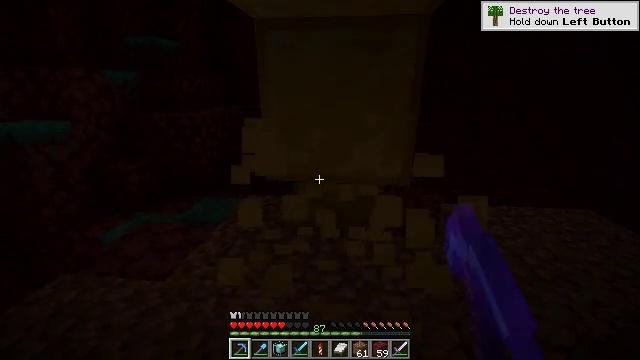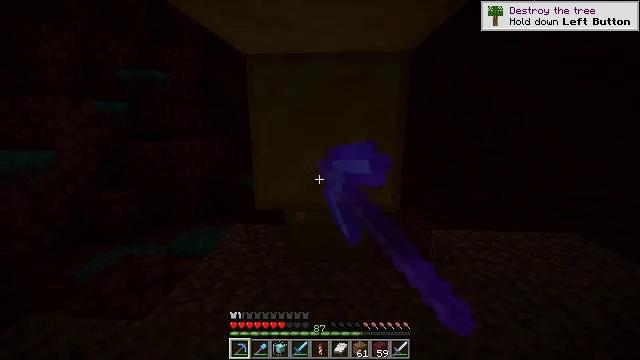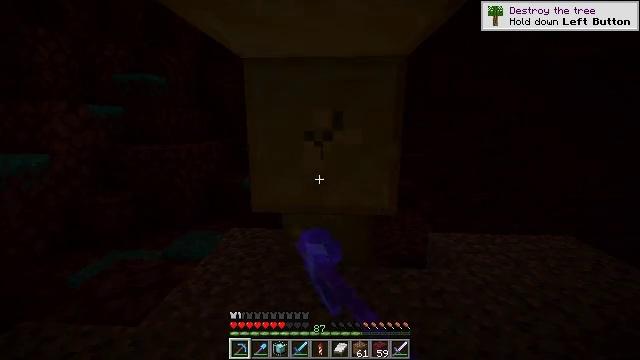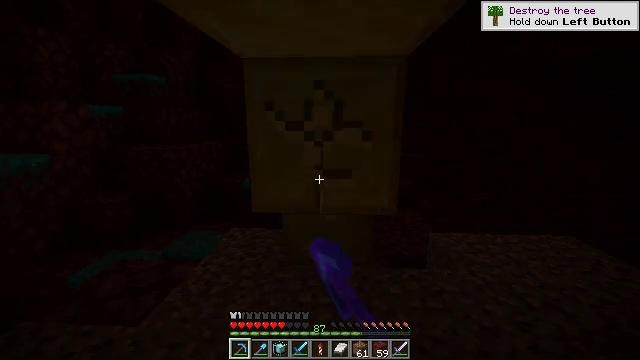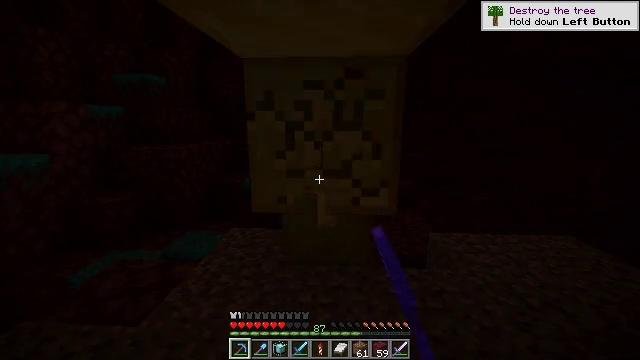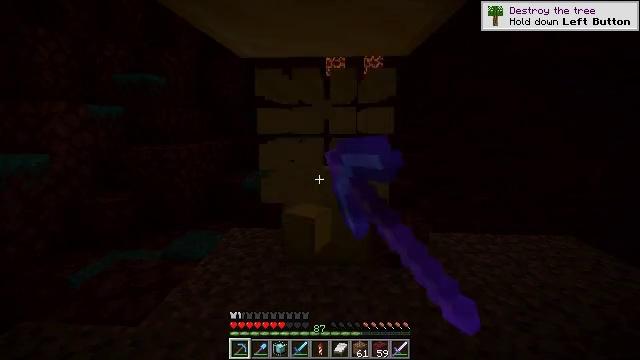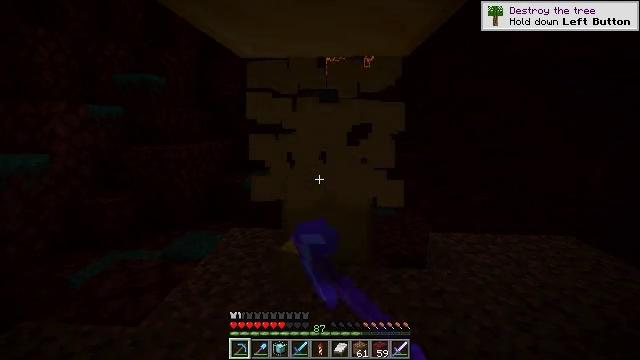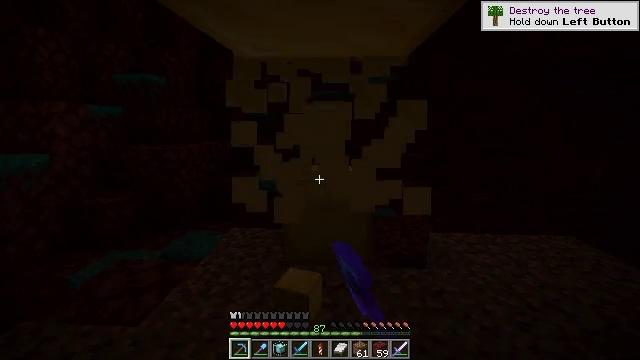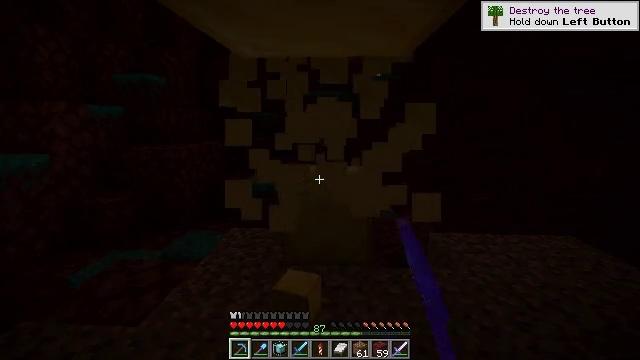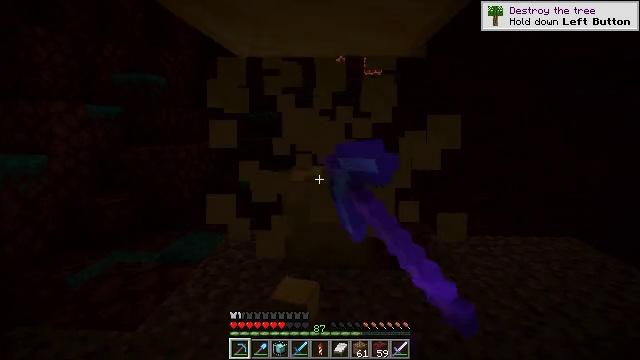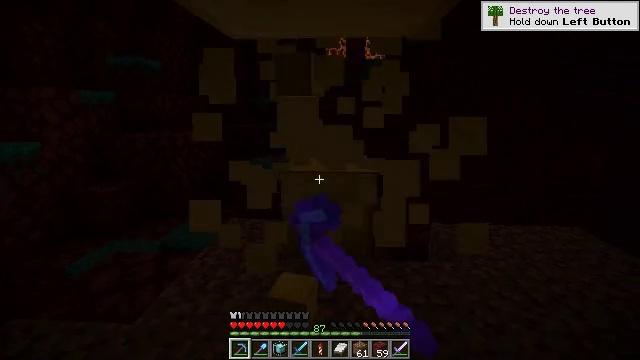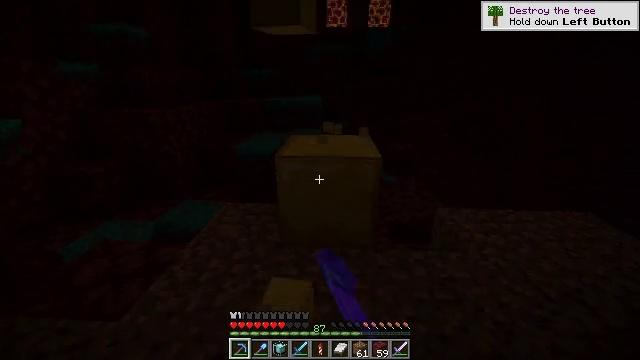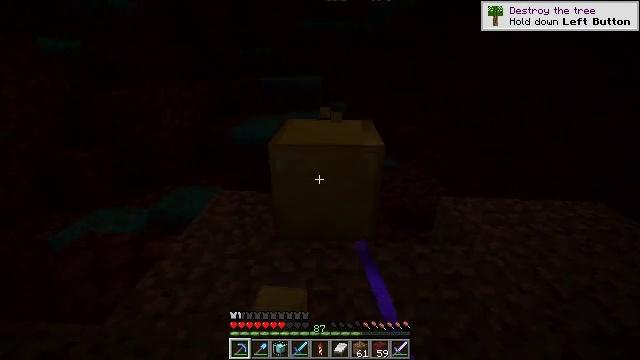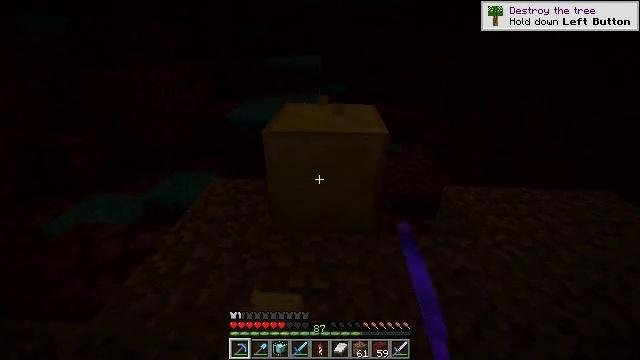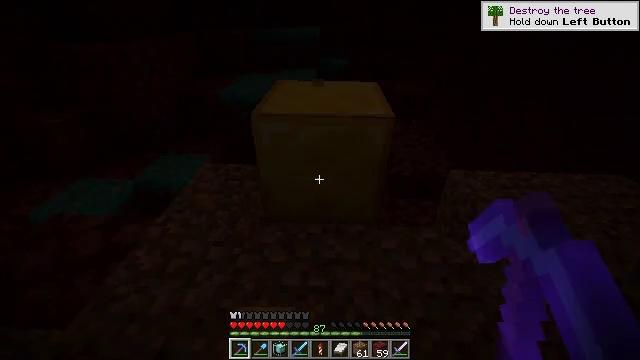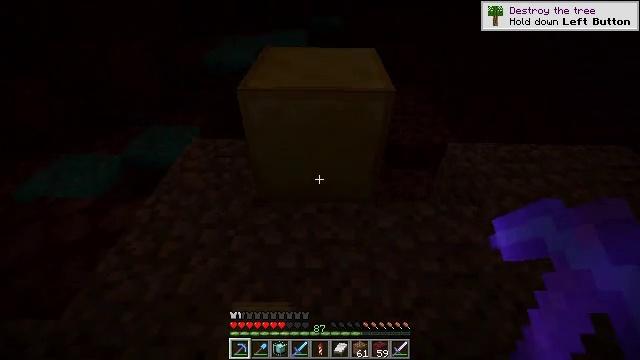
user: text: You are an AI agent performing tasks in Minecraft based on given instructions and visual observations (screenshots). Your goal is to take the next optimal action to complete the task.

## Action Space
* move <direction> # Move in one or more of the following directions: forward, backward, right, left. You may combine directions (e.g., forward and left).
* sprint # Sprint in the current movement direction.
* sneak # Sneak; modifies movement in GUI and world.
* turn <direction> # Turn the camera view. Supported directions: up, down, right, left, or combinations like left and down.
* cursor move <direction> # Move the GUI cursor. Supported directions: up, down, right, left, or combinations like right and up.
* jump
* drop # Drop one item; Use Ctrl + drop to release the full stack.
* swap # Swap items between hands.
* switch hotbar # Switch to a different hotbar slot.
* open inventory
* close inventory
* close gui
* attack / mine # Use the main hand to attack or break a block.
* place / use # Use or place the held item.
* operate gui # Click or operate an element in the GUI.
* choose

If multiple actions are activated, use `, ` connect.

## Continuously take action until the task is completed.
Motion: motion action
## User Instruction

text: Dig up the gold block to add to your inventory.
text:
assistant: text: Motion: turn right and up, attack / mine
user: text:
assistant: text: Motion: attack / mine
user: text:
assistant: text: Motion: attack / mine
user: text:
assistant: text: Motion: attack / mine
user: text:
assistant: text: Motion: attack / mine
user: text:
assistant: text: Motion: attack / mine
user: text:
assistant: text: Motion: attack / mine
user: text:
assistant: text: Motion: attack / mine
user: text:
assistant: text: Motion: move forward, attack / mine
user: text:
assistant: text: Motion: move forward, turn down
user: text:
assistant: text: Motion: move forward, turn down
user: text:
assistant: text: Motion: move forward, turn down
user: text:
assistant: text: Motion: move forward, turn down
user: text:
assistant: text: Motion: move forward, turn down
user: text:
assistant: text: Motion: move forward, turn right and down
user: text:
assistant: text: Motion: move forward, turn down
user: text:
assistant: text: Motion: move forward, turn down
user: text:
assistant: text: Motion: move forward, turn down
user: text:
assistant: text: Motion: move forward
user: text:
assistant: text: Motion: move forward
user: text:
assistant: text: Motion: no_op
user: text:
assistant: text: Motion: no_op
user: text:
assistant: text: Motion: turn left and down
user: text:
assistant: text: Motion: turn left and down
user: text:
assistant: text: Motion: turn down
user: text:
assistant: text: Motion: turn right and down
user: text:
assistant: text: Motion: turn down
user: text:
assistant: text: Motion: attack / mine
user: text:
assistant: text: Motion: attack / mine
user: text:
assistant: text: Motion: attack / mine